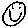
Label: smiley face